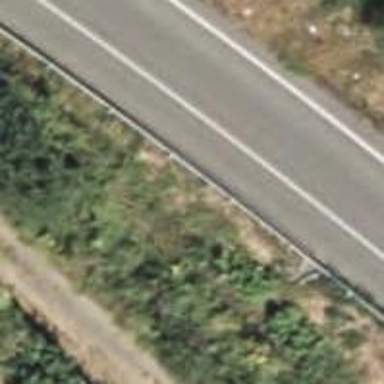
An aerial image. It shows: Trunk link highway.